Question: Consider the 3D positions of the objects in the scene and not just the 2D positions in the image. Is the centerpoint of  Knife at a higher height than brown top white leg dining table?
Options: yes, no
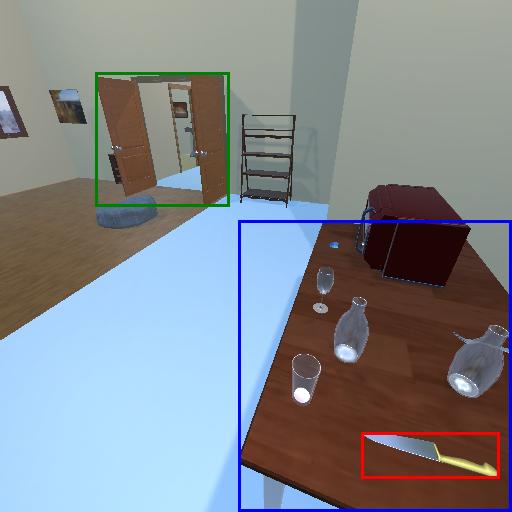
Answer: yes